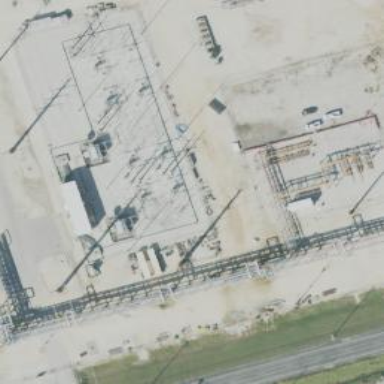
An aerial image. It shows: Switch used for power control.